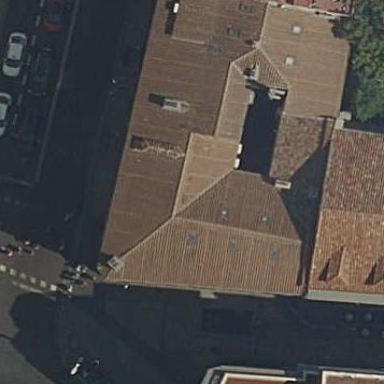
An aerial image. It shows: Part of building.